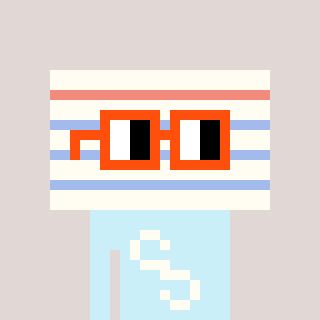
a pixel art character with square orange glasses, a empty notebook page-shaped head and a cold-colored body on a warm background